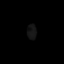
Tissue: lung
Cell type: Endothelial cells
Senescence score: 0.5869
Nuclear area (px): 128
Mean DAPI intensity: 21.445